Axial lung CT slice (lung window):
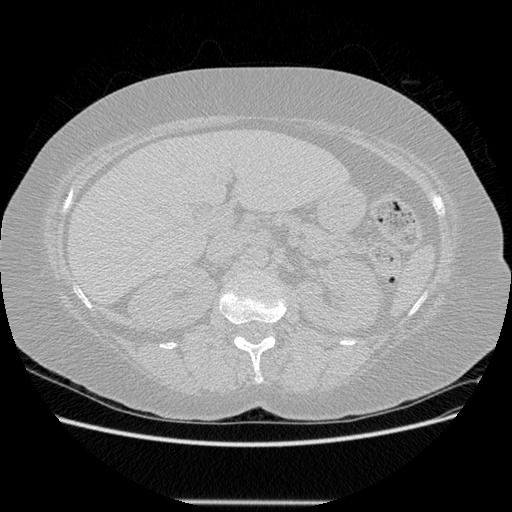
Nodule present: no